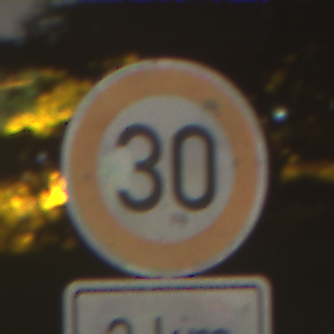
Verkehrszeichen: Geschwindigkeit30
Zusatzzeichen unten: Entfernungsangaben2
Umgebung: Outdoor, Suburban
Tageszeit: Night
Wetter: Clear
Licht: Artificial
Jahreszeit: NotSpecified
Kontrast: MediumContrast